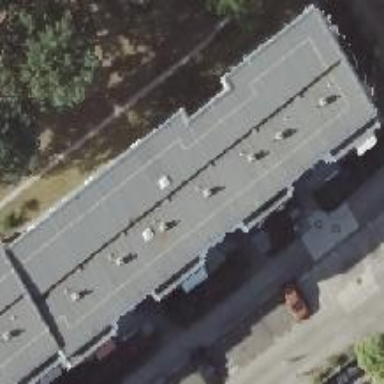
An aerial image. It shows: Residential building with flat gray roof made of tar paper.